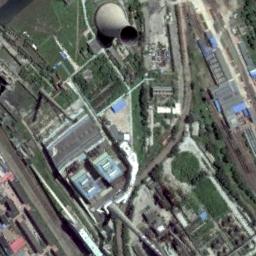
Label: thermal_power_station